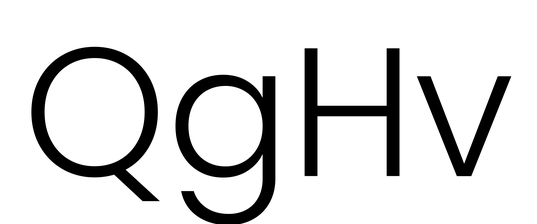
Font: Poppins-Light